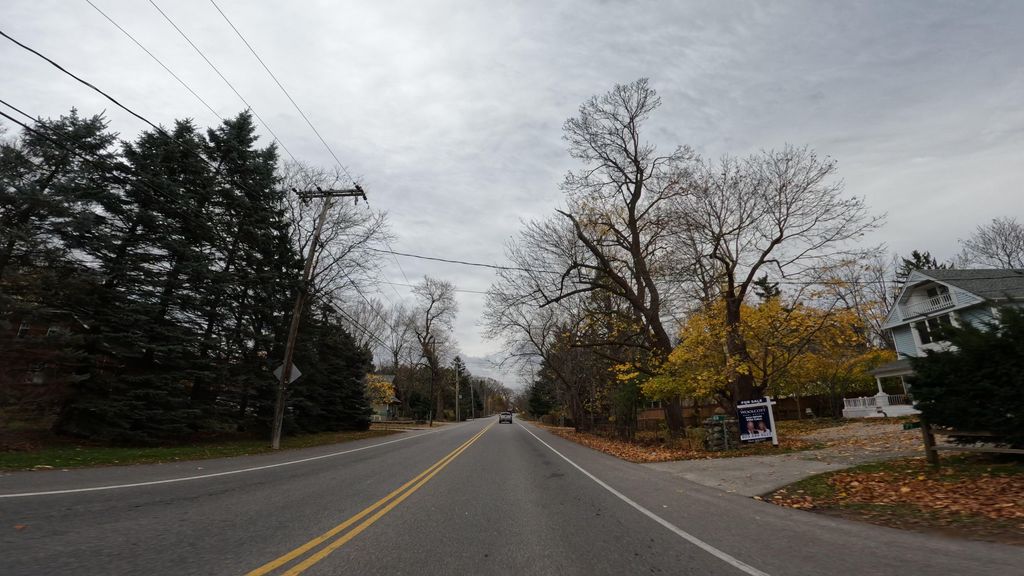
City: hamilton